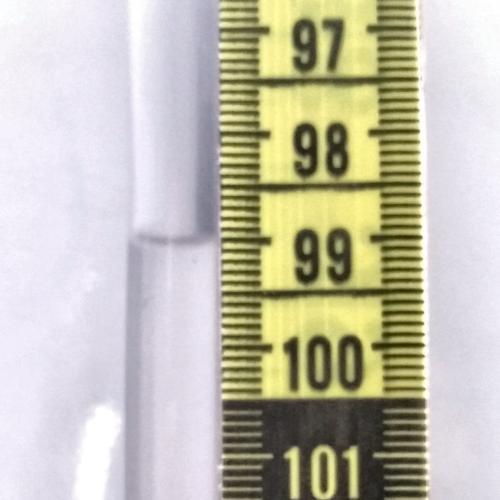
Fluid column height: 99.0 cm